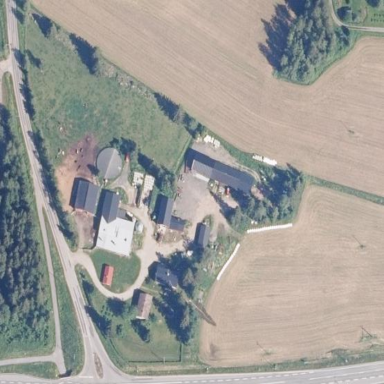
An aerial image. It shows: Farmyard area.